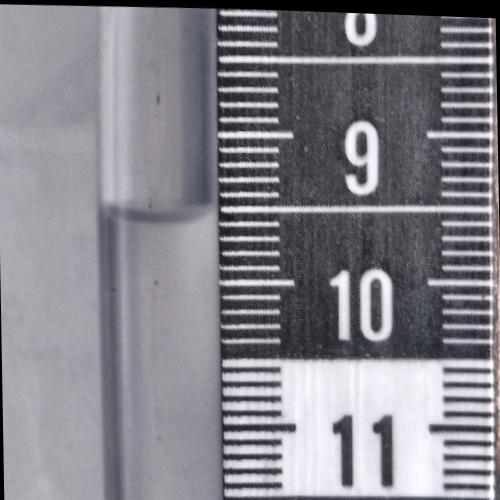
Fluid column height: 9.6 cm